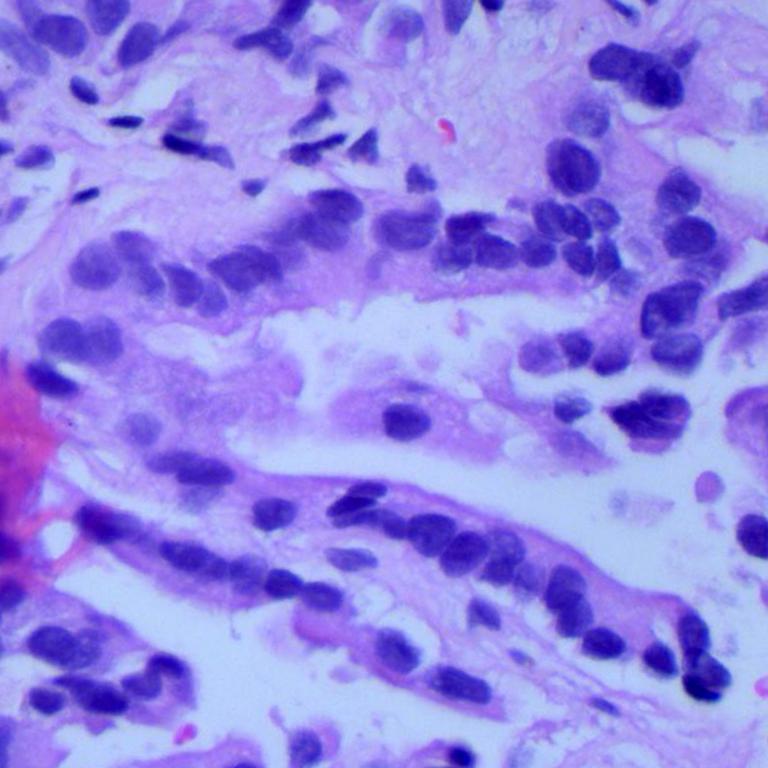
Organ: lung
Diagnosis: adenocarcinomas